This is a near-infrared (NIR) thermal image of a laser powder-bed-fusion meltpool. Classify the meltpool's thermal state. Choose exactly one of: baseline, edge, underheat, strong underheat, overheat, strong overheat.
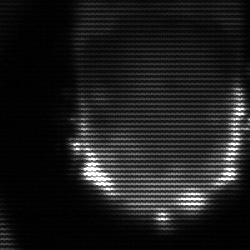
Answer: strong underheat